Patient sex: M
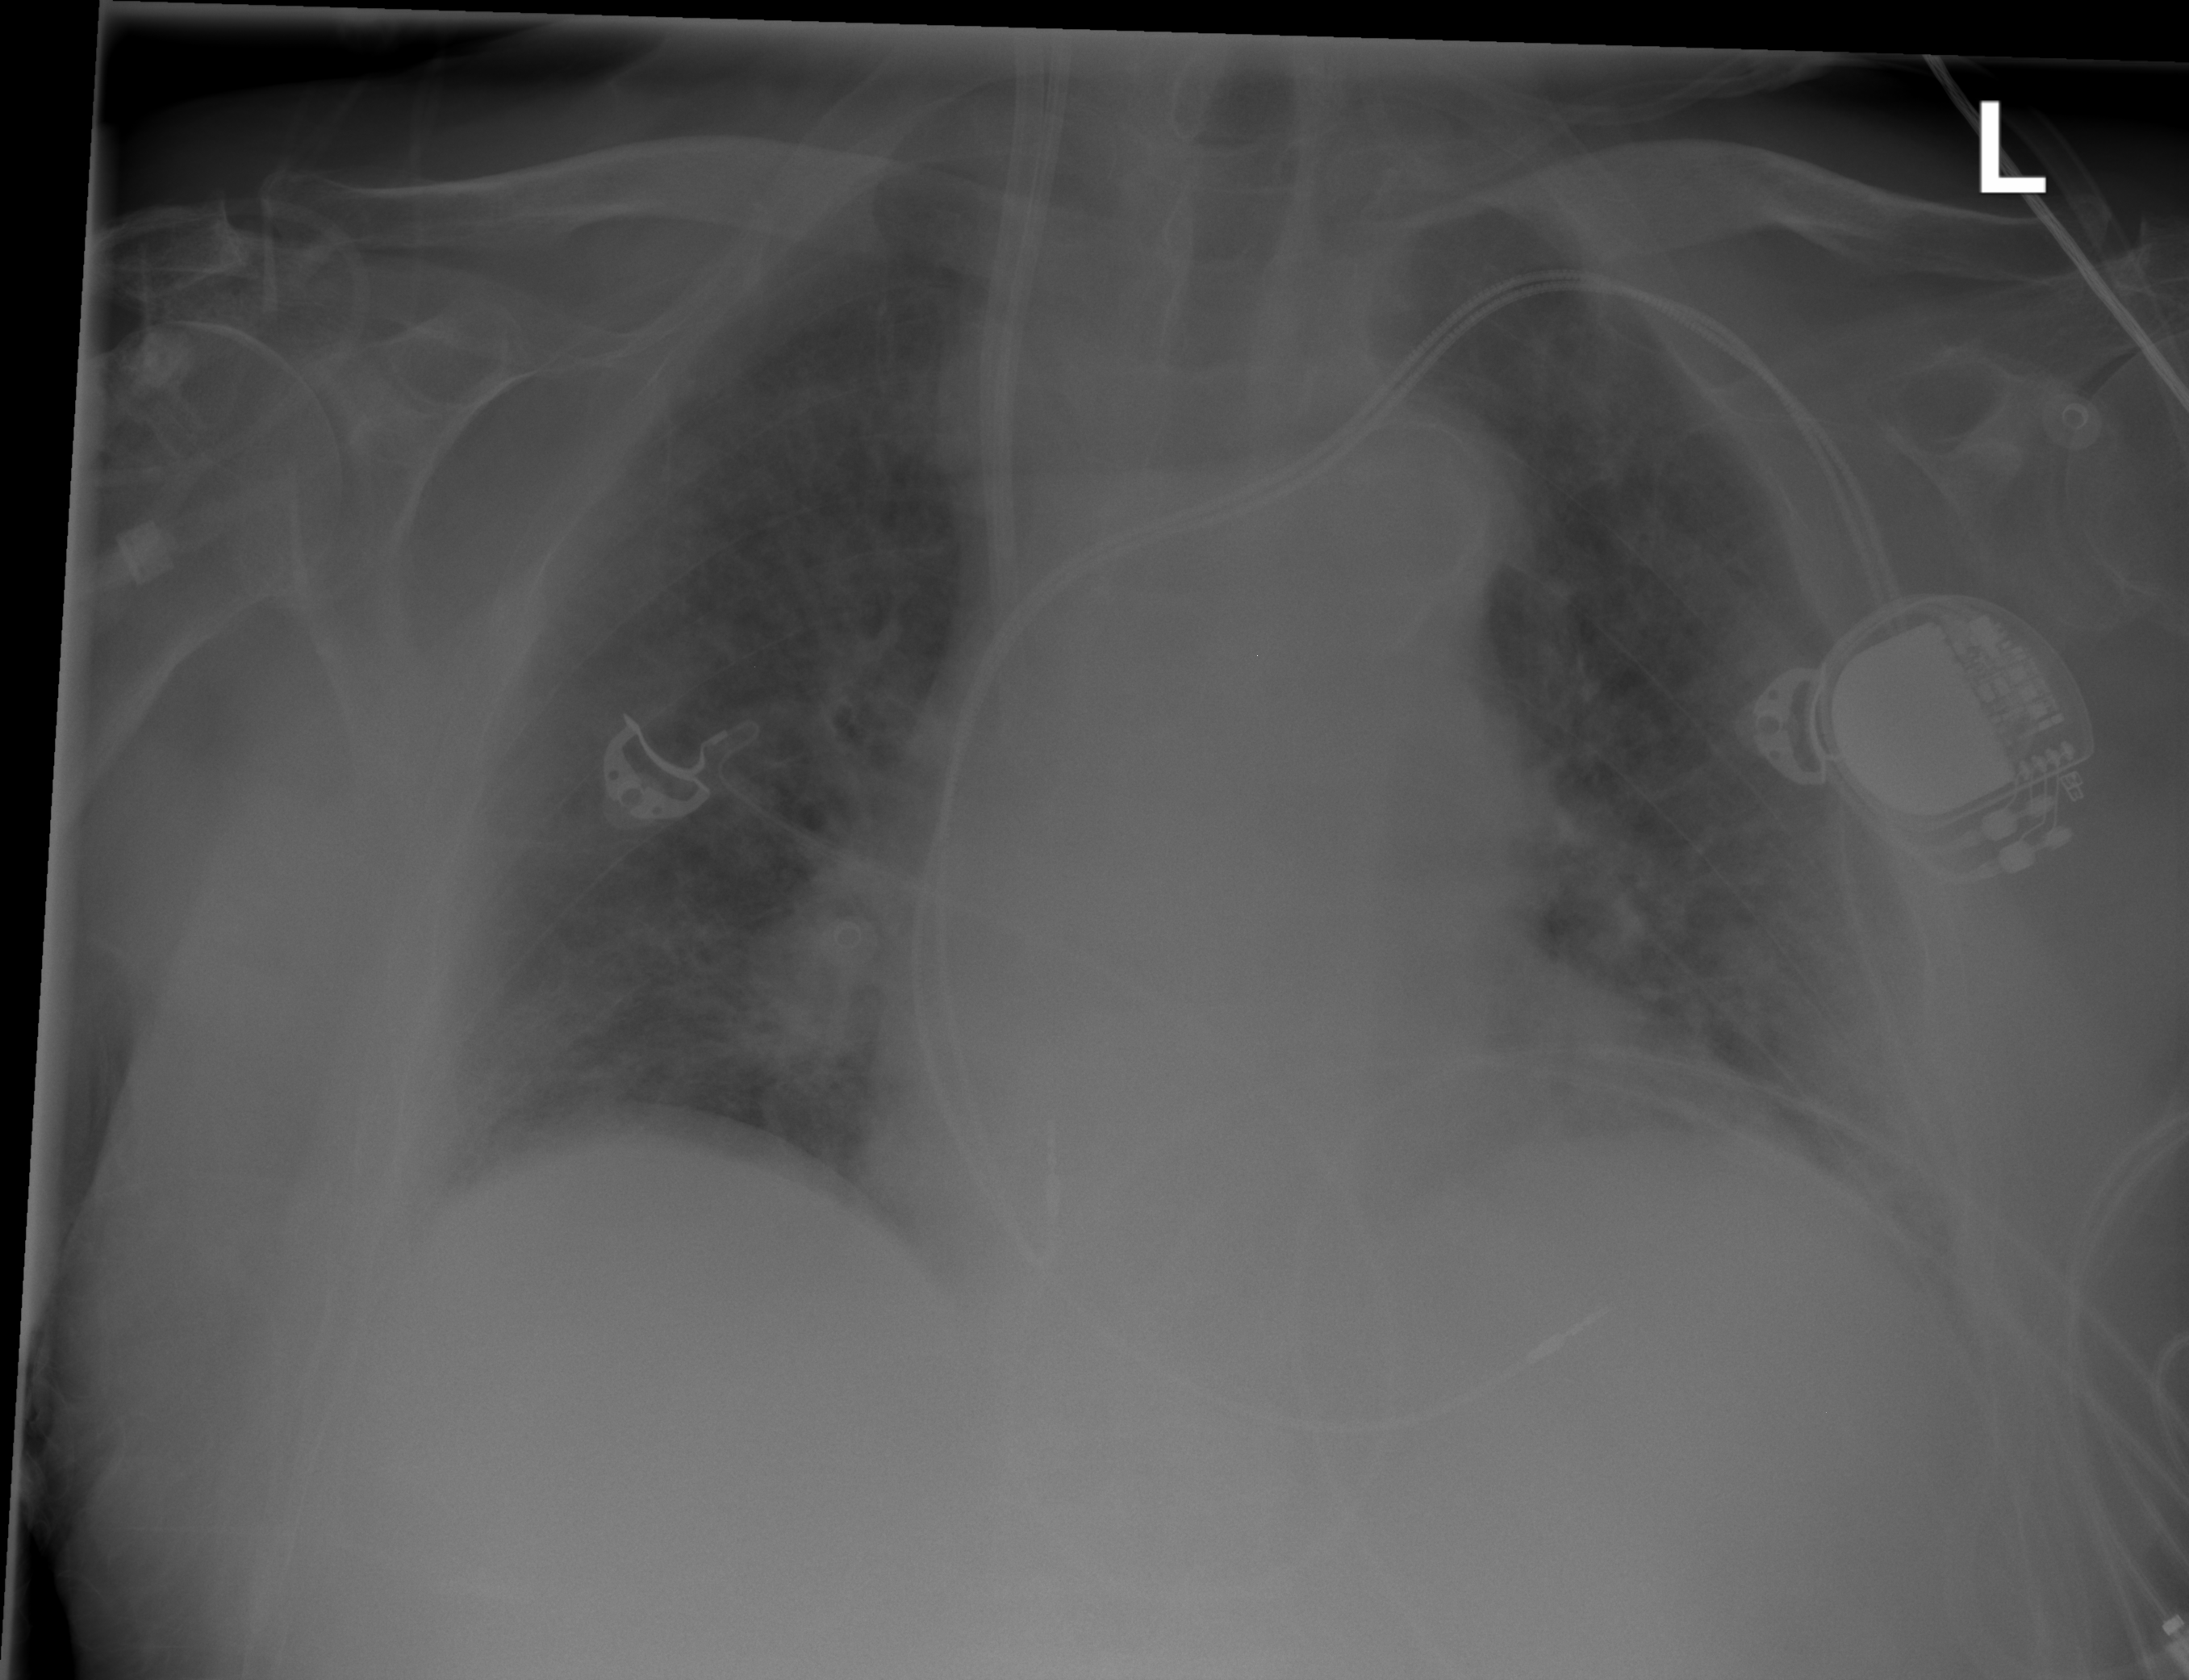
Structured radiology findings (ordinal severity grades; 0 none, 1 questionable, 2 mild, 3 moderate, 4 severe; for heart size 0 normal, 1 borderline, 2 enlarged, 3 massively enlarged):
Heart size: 1
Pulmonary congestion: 2
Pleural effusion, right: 0
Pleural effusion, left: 2
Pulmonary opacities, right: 2
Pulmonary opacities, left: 2
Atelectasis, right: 2
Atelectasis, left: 2